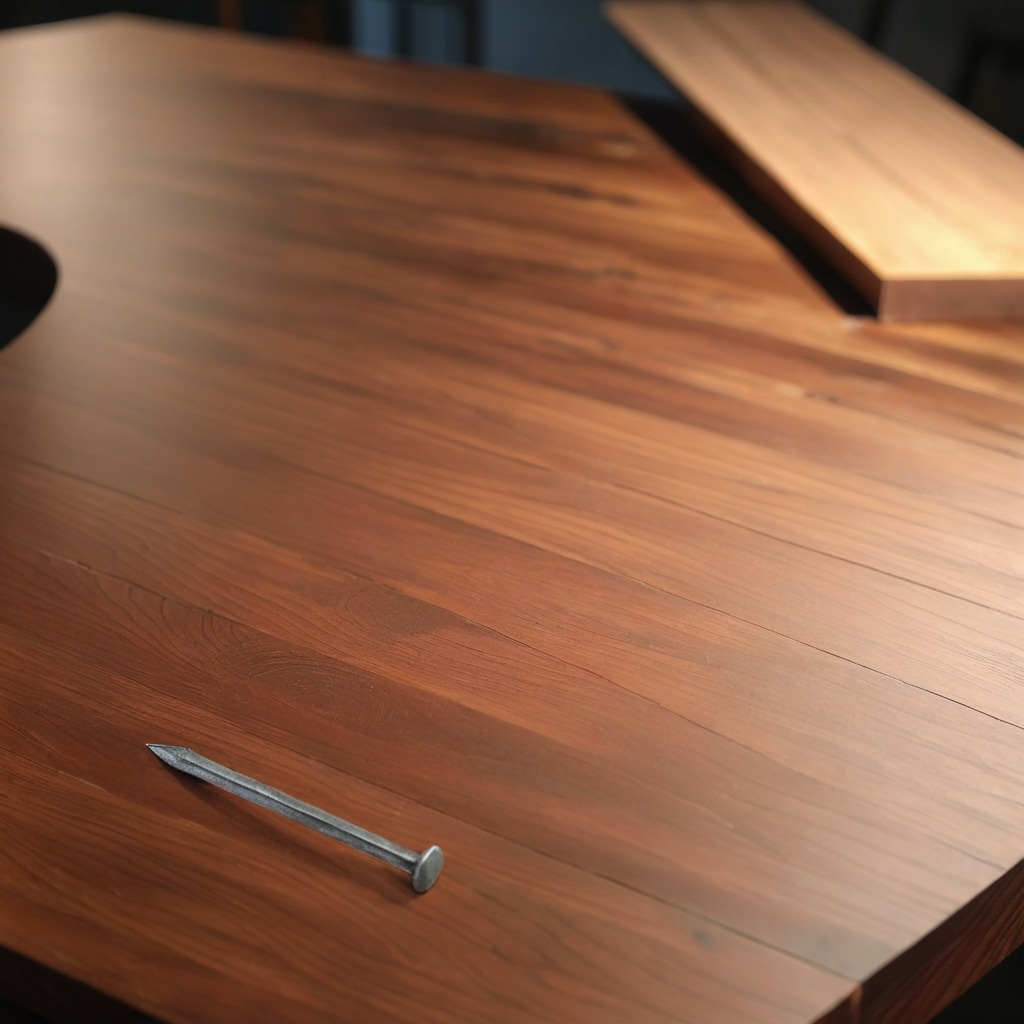
A nail is lying on the wooden table.